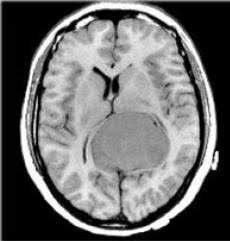
Label: meningioma